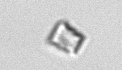
Label: Bacillariophyceae_morphotype1